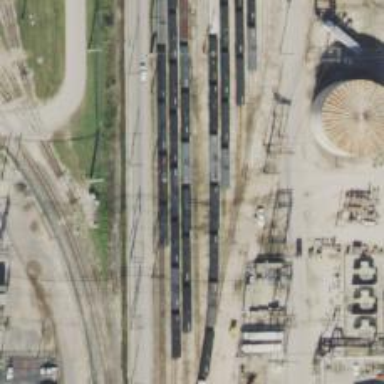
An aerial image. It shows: Railway yard in service.